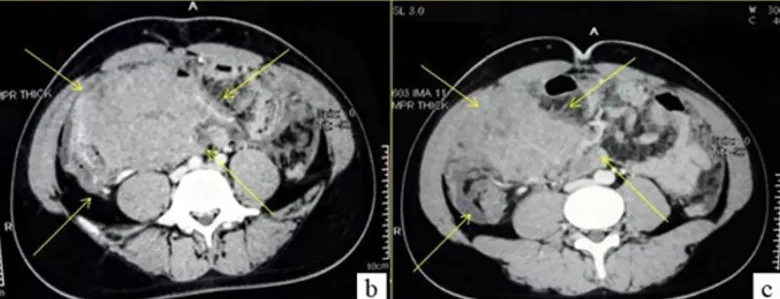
Abdominal CT-scan : axial sections, narrow window: tumour mass of the ileocecal junction associated with peritoneal carcinomatosis, presence of multiple mediastinal lymphadenopathies.
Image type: radiology (ct)